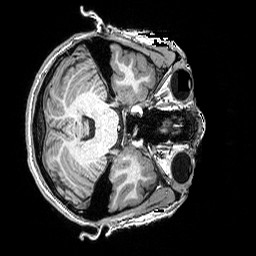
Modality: T1w
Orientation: axial
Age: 21
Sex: female